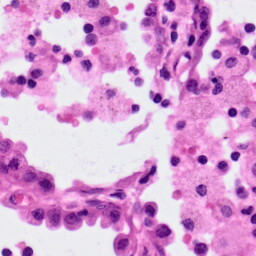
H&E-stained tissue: Lung